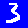
Digit: 3